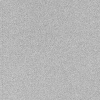
Atmospheric dust classification: dusty